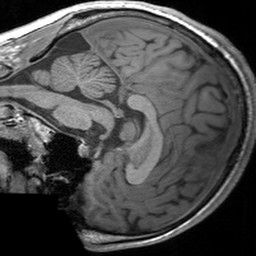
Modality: T1w
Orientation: sagittal
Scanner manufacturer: siemens
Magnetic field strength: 3 T
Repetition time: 1.54 s
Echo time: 0.00234 s